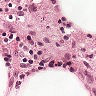
Metastatic tissue present: no